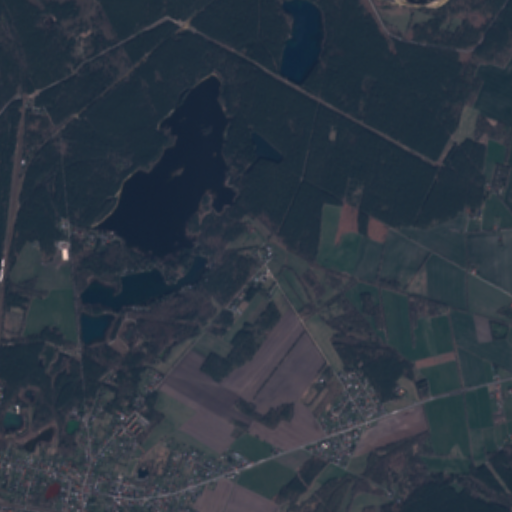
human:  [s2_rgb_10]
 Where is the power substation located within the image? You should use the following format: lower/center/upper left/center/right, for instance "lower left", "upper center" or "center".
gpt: The power substation is located in the lower right of the image.
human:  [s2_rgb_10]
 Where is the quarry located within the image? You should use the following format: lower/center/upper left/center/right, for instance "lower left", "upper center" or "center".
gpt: The quarry is located in the upper right of the image.
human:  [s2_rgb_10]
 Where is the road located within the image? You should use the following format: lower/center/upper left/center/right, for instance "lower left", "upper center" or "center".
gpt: There is no road in the image.